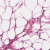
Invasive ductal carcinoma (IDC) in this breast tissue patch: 0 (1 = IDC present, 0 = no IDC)